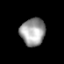
Tissue: prostate
Cell type: T cells
Senescence score: 0.3307
Nuclear area (px): 668
Mean DAPI intensity: 157.886